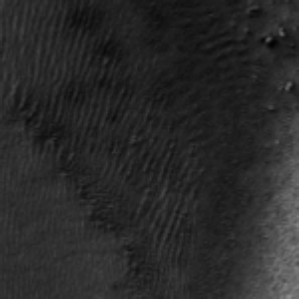
Label: frost